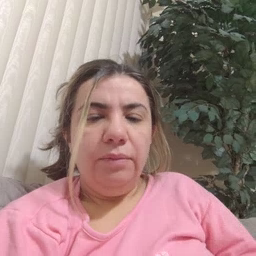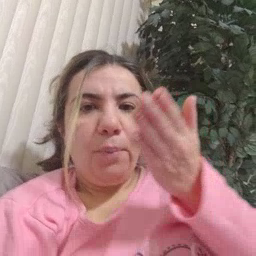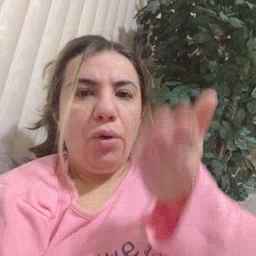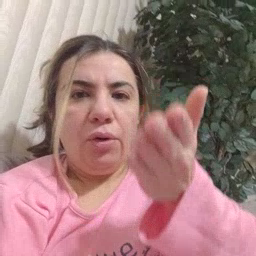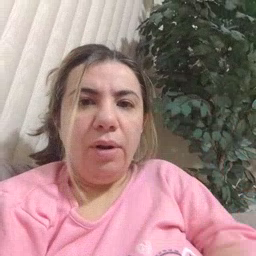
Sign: boat